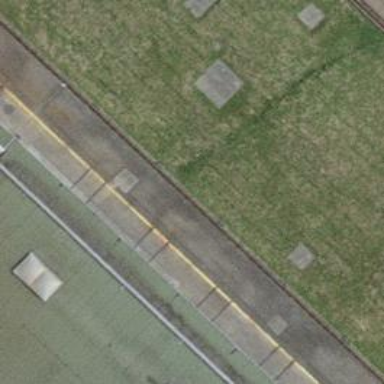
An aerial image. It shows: Railway yard with one track in service.